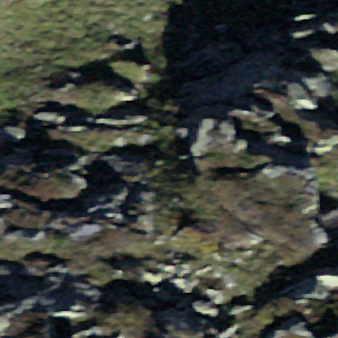
Label: other